Field crop: maize
Growth stage: 2
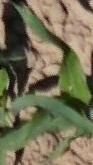
Species: maize